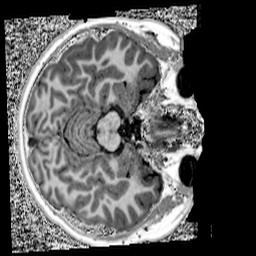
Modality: UNIT1
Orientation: axial
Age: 11
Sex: male
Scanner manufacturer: siemens
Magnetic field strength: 3 T
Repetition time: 4 s
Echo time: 0.00303 s